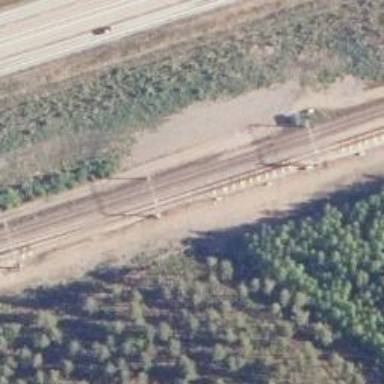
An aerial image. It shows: Railway with continuous electrified contact line.